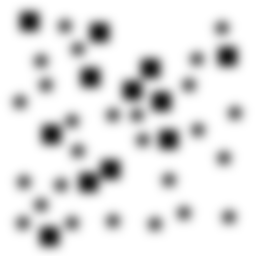
Squares: 12
Triangles: 0
Stars: 26
Total shapes: 38